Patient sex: M
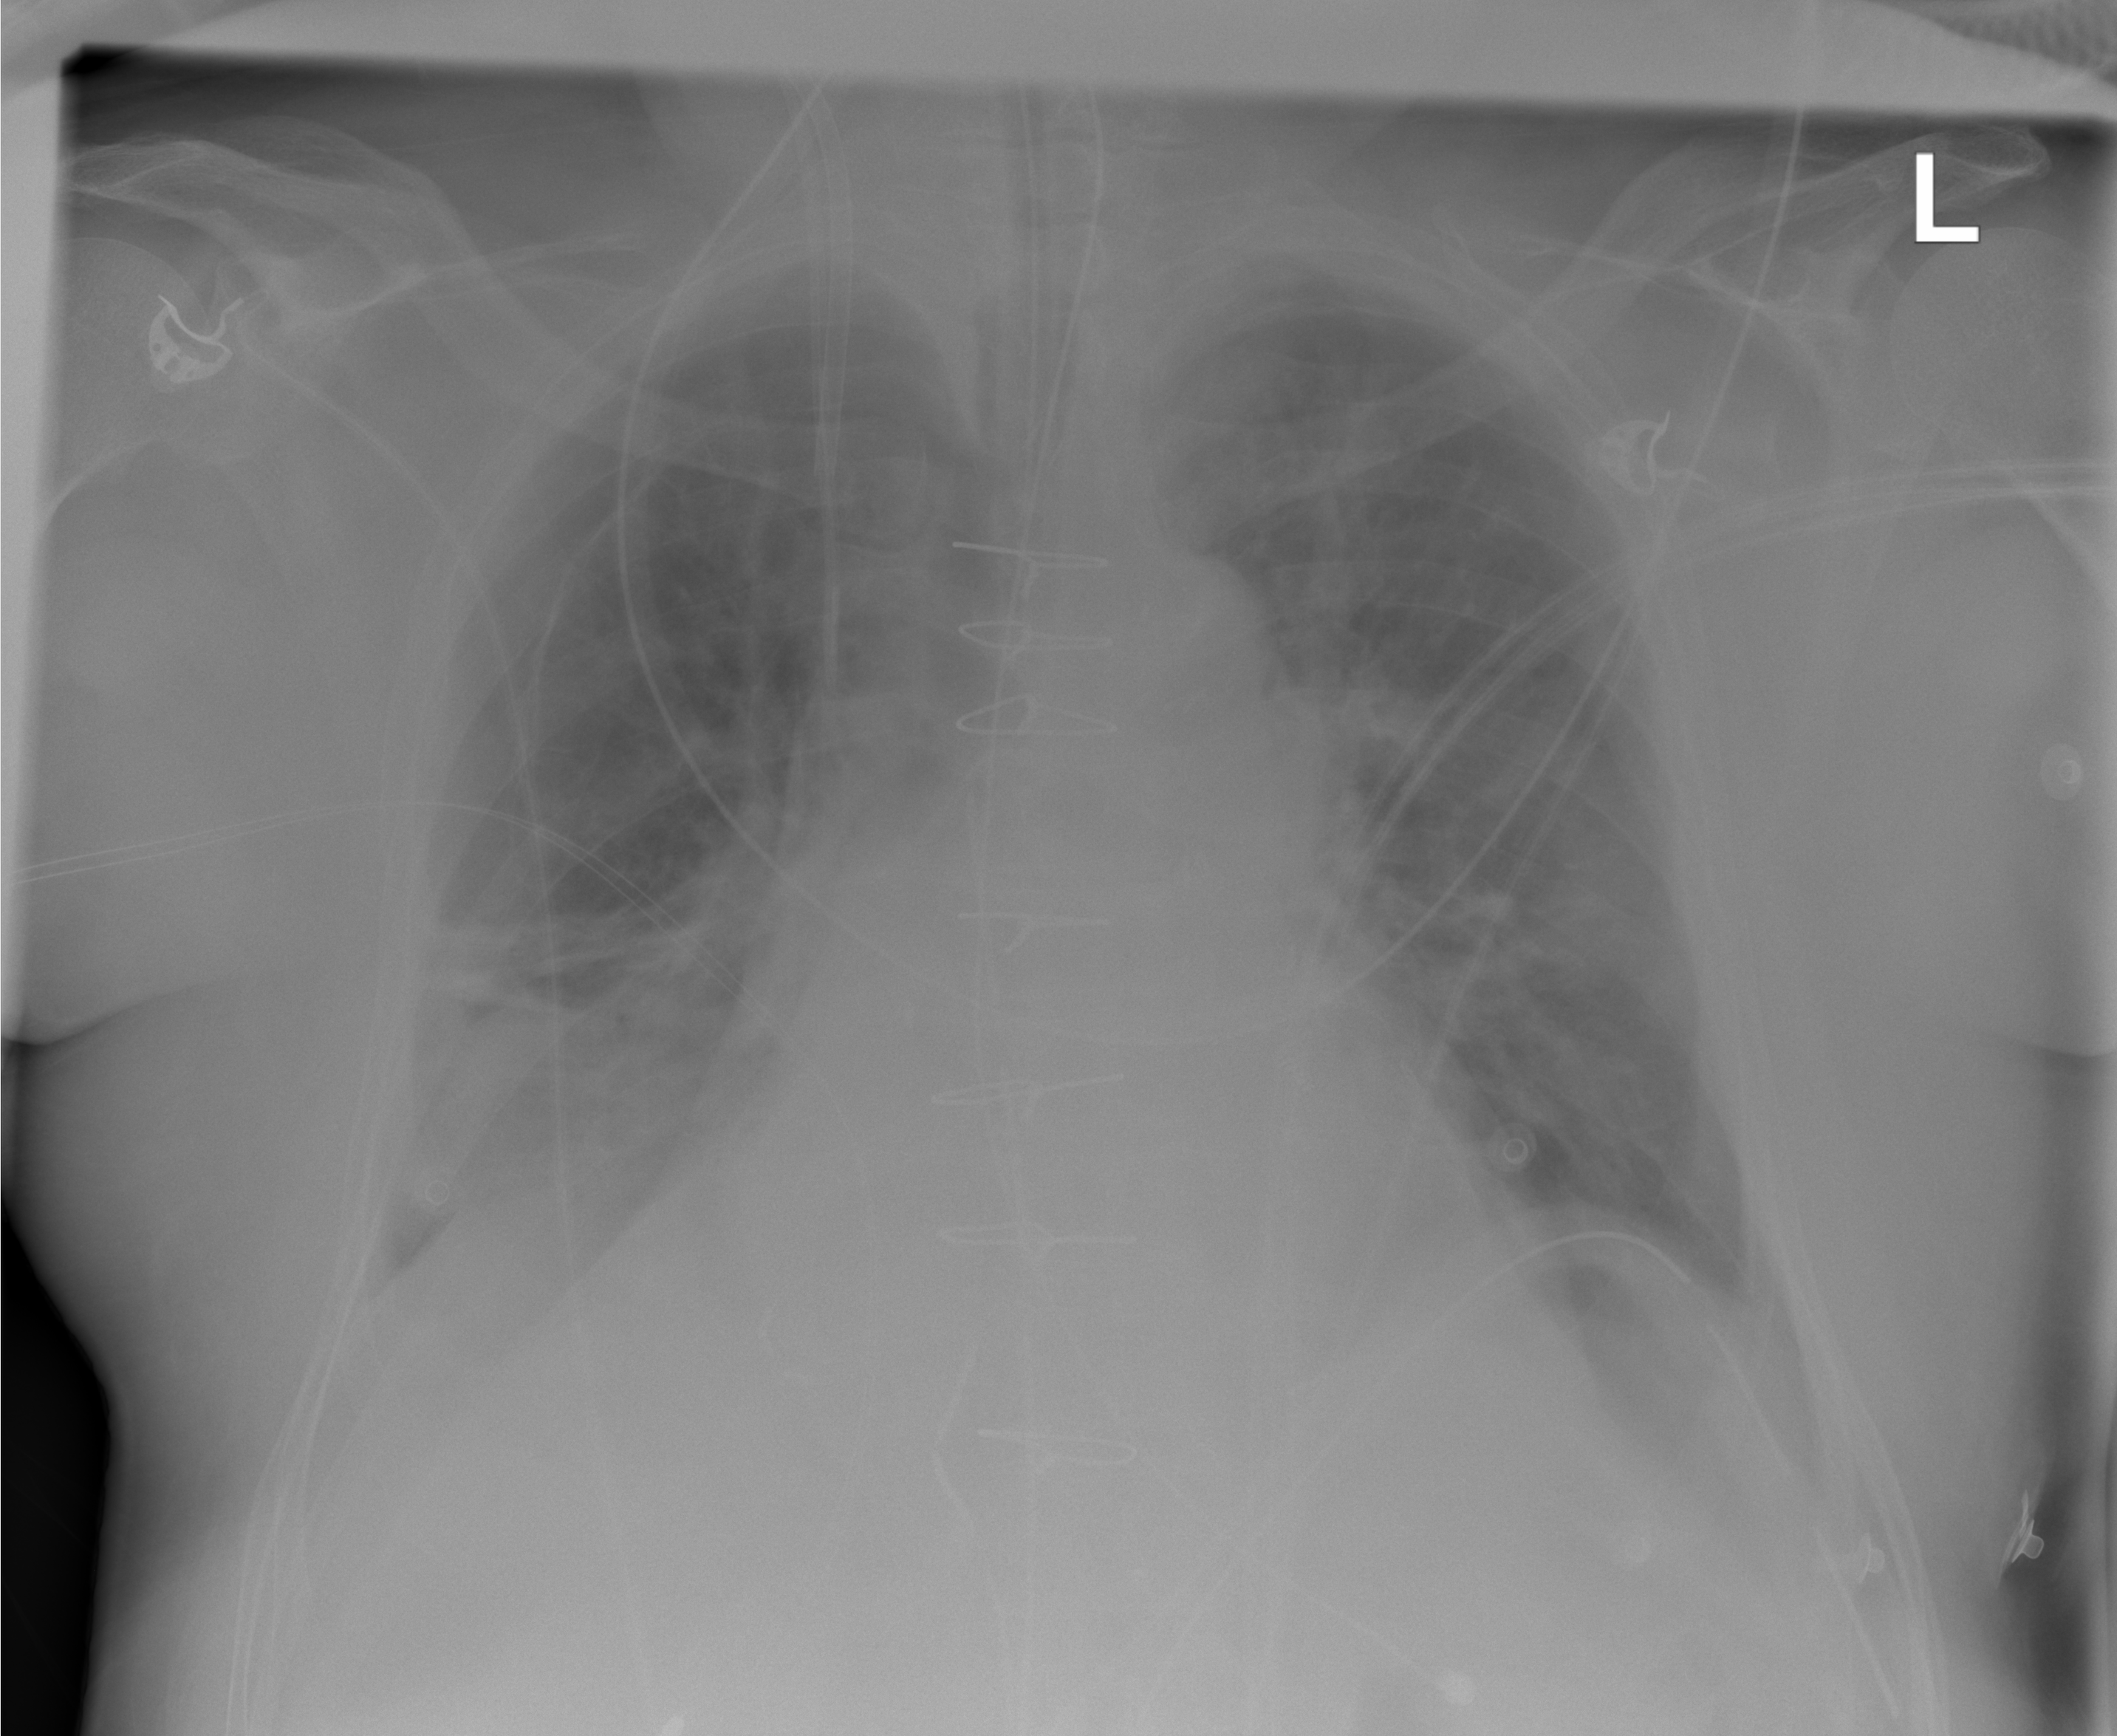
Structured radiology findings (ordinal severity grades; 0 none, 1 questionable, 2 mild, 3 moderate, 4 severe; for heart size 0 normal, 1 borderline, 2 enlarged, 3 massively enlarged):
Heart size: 0
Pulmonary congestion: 0
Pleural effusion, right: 2
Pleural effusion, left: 0
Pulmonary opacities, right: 0
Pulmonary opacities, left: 0
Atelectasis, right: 3
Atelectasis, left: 2